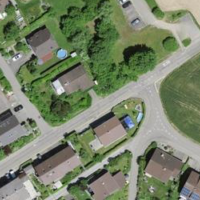
EUNIS habitat code: 55
Species observed at this site:
Sorbus aucuparia